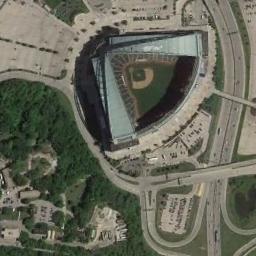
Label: stadium